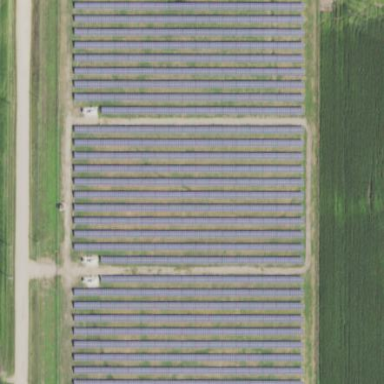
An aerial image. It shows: Solar photovoltaic power plant surrounded by fence.